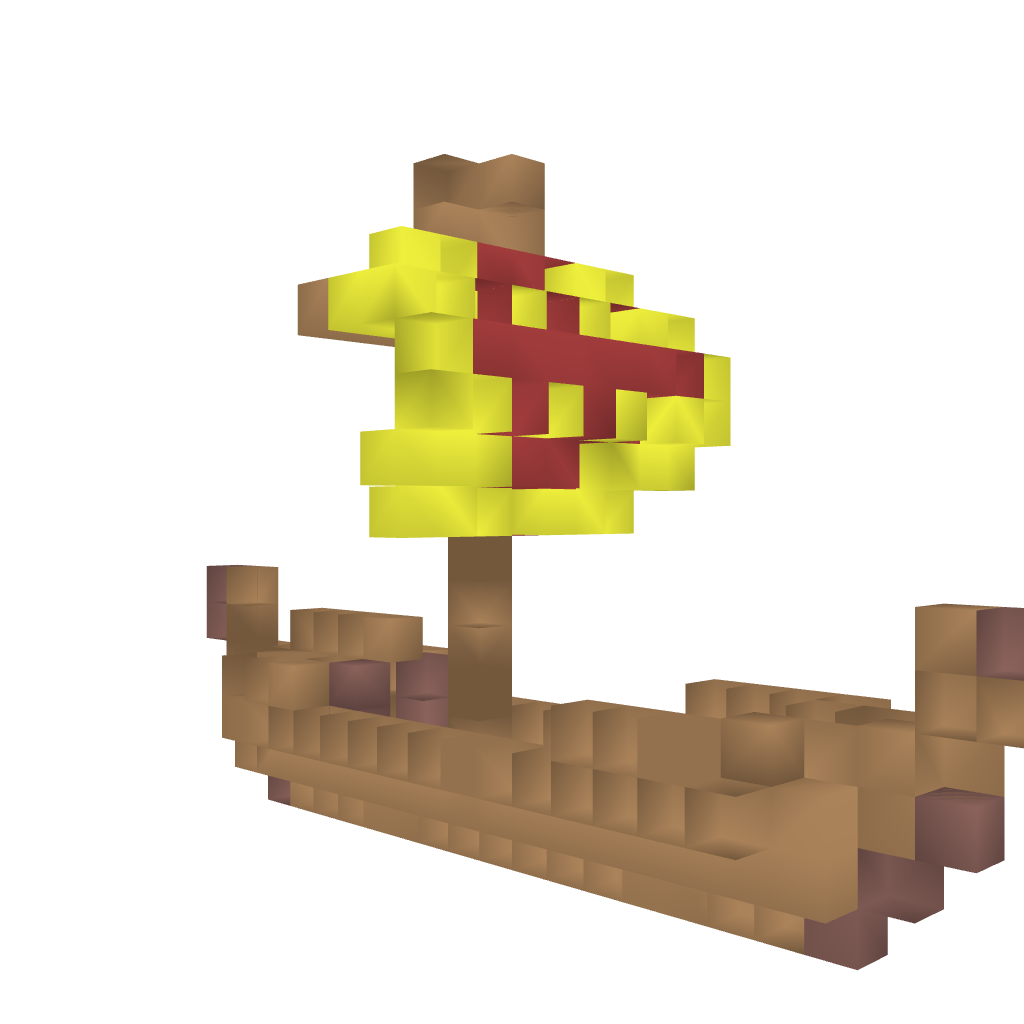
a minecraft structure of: Viking Ship [Small] high quality